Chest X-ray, AP view. Patient: 51 years old, sex F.
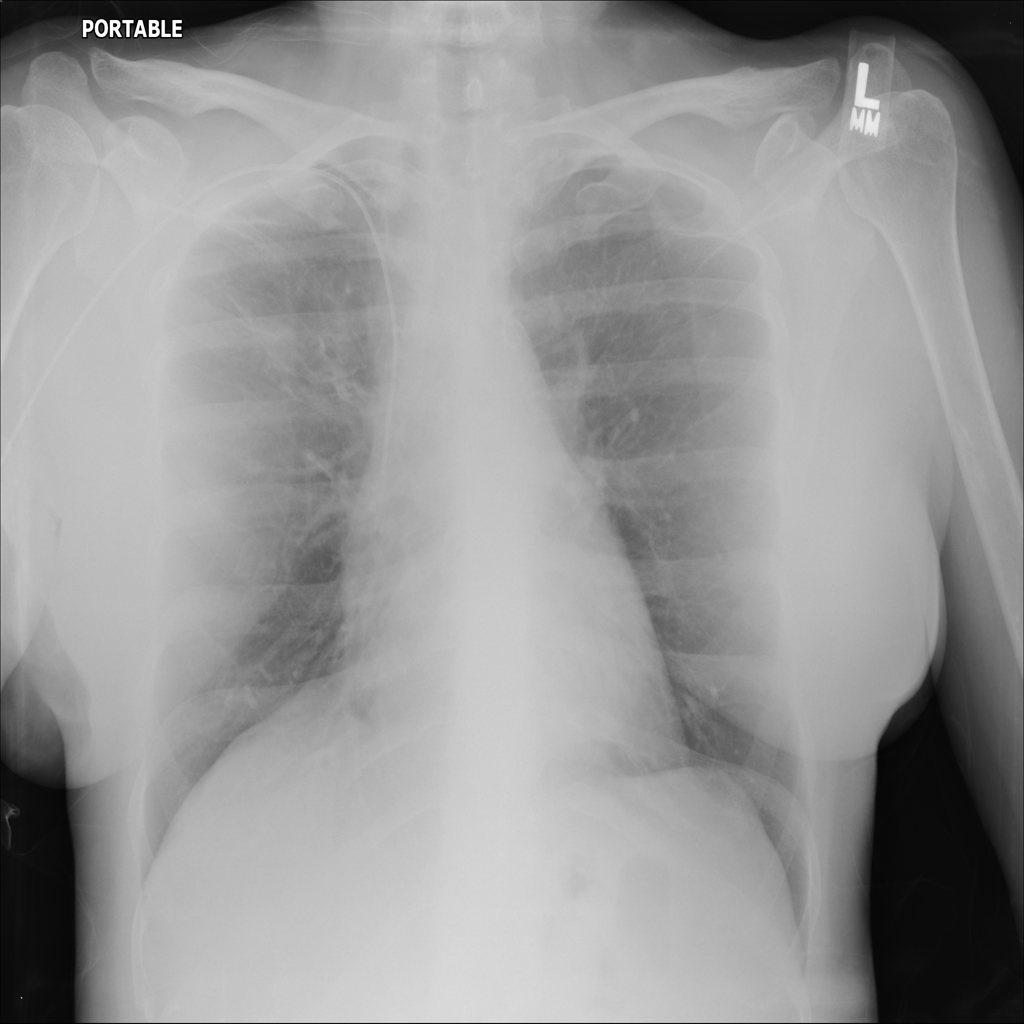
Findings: No Finding